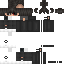
A female human skin with dark skin, wearing brown long hair dressed in a blue hoodie and black pants, featuring a closed mouth.